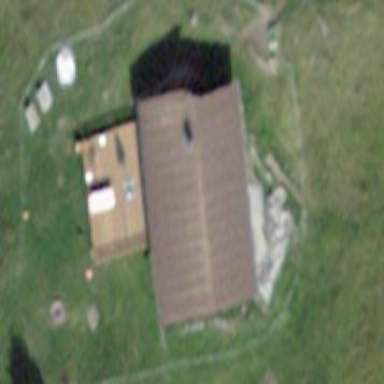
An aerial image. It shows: Cabin is depicted in the image.